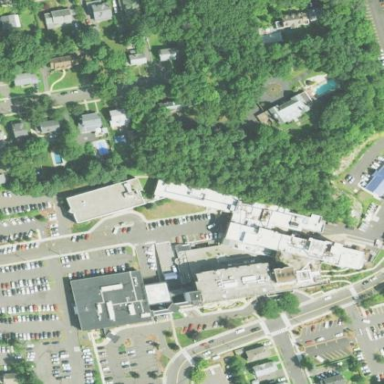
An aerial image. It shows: Hospital providing healthcare services.